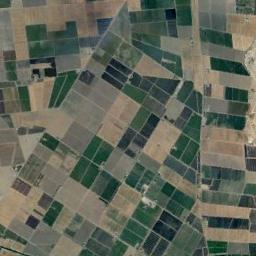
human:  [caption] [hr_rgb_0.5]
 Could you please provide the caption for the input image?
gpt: There are many neat rows of rectangular farmlands .

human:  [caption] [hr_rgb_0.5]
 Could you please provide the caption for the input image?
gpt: There are some green and bare rectangular farmland .

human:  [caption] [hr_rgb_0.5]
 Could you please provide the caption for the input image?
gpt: Lots of rectangular farmlands of different colors and sizes are neatly arranged on the ground .

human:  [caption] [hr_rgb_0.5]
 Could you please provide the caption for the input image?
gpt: Many dense dark green, light green and tan mixed rectangular farmland of different sizes .

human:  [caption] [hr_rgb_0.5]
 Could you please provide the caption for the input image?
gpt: There are many green rectangular farmlands and yellow ones .